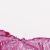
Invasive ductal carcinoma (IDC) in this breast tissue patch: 0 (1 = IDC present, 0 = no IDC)